Question: I'm wondering if there is a way to create images out of text in a Java web app.
I'm using GWT to design a web app, and would like to allow some administration so that a small number of things could be edited by someone without a ton of savvy and not require a migration. This would be, say, menu headings, which I would otherwise create out of text in (e.g.) Photoshop, and include in my ear. Instead I want to allow an administrator to add some text, and I'd have some code to convert this to an image, using some specified formatting, for "nice" presentation.
As an example, the administrator might want to add a "news" page. So he will enter 'News' and it will come out looking like:
Am I making sense? Is this something that is done? Are there libraries available for this?
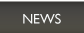
Answer: <URL> explains the concept pretty well.